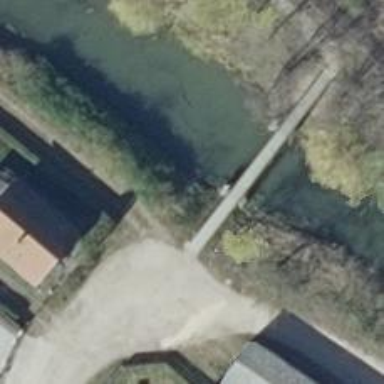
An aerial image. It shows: Concrete path on bridge with excellent trail visibility.